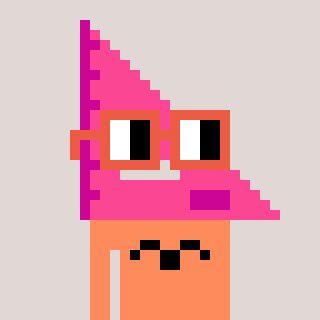
a pixel art character with square orange glasses, a squadron ruler-shaped head and a peachy-colored body on a warm background